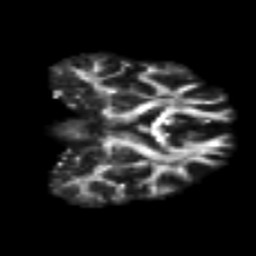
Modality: FA
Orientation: coronal
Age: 32
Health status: ill
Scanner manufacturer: philips
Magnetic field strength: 3 T
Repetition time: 9 s
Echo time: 0.127 s